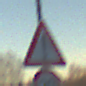
Verkehrszeichen: Gefahrenstelle
Zusatzzeichen unten: Geschwindigkeit30
Umgebung: Outdoor, Nature
Tageszeit: SunriseSunset
Wetter: Clear
Licht: Natural
Jahreszeit: Winter
Kontrast: LowContrast